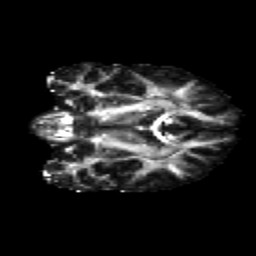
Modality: FA
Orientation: coronal
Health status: healthy
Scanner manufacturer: siemens
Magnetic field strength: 3 T
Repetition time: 12 s
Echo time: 0.092 s